Question: I am developing a web app where I am displaying arabic words in a jquery ui combobox,
It's working perfectly in IE and firefox,but chrome is displaying the words in separate way !

you can see the difference between the two sony in the combobox and the dropdown list
here is my meta
'''
<meta http-equiv="content-type" content="text/html";charset="utf-8" />
'''
and The data is stored in sql server using collate
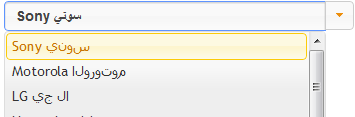
Answer: I did't ;)
in the jquery ui combobox javascript you will have this function
'''
if (this.value && (!request.term || matcher.test(text))) return {
label: text.replace(
new RegExp("(?![^&;]+;)(?!<[^<>]*)(" + $.ui.autocomplete.escapeRegex(request.term) + ")(?![^<>]*>)(?![^&;]+;)", "gi"), "<span></span>"),
value: text,
option: this
};
'''
I've just removed the "gi" so the code is
'''
if (this.value && (!request.term || matcher.test(text))) return {
label: text.replace(
new RegExp("(?![^&;]+;)(?!<[^<>]*)(" + $.ui.autocomplete.escapeRegex(request.term) + ")(?![^<>]*>)(?![^&;]+;)", ""), "<span></span>"),
value: text,
option: this
};
'''
and it's working just fine now :D